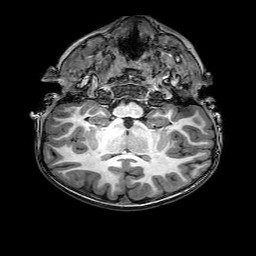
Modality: T1w
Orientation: sagittal
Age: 6
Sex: male
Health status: healthy